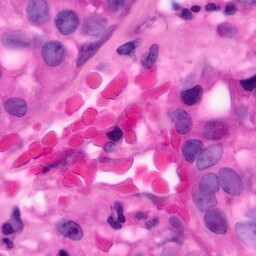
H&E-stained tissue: Pancreatic